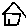
Label: house